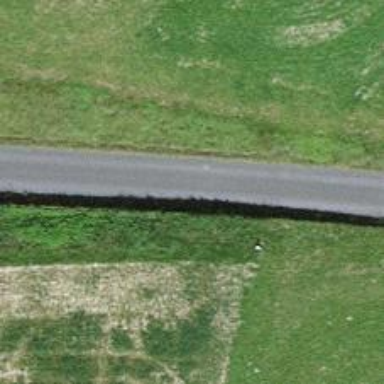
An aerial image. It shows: Well-maintained track road with grade 1 tracktype.